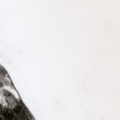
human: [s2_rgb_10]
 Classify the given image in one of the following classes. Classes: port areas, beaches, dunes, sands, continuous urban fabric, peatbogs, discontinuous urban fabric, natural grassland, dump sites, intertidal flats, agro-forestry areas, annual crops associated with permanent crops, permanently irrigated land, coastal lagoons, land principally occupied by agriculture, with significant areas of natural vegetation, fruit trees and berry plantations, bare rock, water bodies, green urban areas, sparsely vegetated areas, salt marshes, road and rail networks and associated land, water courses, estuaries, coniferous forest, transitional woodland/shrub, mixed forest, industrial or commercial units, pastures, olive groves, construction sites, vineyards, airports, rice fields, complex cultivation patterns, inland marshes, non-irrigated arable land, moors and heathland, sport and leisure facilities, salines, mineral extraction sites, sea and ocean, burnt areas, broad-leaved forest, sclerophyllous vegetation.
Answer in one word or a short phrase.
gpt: coniferous forest, mixed forest, water bodies